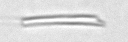
Label: fiber